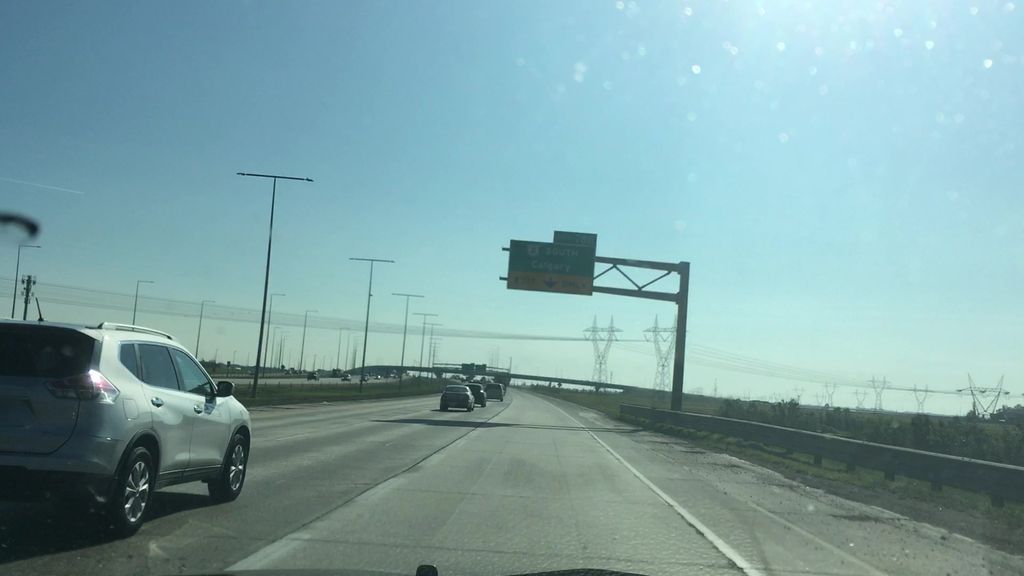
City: edmonton